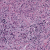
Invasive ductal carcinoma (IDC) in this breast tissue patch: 1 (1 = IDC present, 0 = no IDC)